Question: I'm trying to create a bitmap from a 2d array of pixel values. I've found some code on the internet (taken from <URL>:
'''
import java.io.File;
import java.io.FileNotFoundException;
import java.io.FileOutputStream;
import java.io.IOException;
public class BMP {
private final static int BMP_CODE = 19778;
byte [] bytes;
public void saveBMP(String filename, int [][] rgbValues){
try {
FileOutputStream fos = new FileOutputStream(new File(filename));
bytes = new byte[54 + 3*rgbValues.length*rgbValues[0].length + getPadding(rgbValues[0].length)*rgbValues.length];
saveFileHeader();
saveInfoHeader(rgbValues.length, rgbValues[0].length);
saveRgbQuad();
saveBitmapData(rgbValues);
fos.write(bytes);
fos.close();
} catch (FileNotFoundException e) {
} catch (IOException e) {
}
}
private void saveFileHeader() {
byte[]a=intToByteCouple(BMP_CODE);
bytes[0]=a[1];
bytes[1]=a[0];
a=intToFourBytes(bytes.length);
bytes[5]=a[0];
bytes[4]=a[1];
bytes[3]=a[2];
bytes[2]=a[3];
//data offset
bytes[10]=54;
}
private void saveInfoHeader(int height, int width) {
bytes[14]=40;
byte[]a=intToFourBytes(width);
bytes[22]=a[3];
bytes[23]=a[2];
bytes[24]=a[1];
bytes[25]=a[0];
a=intToFourBytes(height);
bytes[18]=a[3];
bytes[19]=a[2];
bytes[20]=a[1];
bytes[21]=a[0];
bytes[26]=1;
bytes[28]=24;
}
private void saveRgbQuad() {
}
private void saveBitmapData(int[][]rgbValues) {
int i;
for(i=0;i<rgbValues.length;i++){
writeLine(i, rgbValues);
}
}
private void writeLine(int row, int [][] rgbValues) {
final int offset=54;
final int rowLength=rgbValues[row].length;
final int padding = getPadding(rgbValues[0].length);
int i;
for(i=0;i<rowLength;i++){
int rgb=rgbValues[row][i];
int temp=offset + 3*(i+rowLength*row) + row*padding;
bytes[temp] = (byte) (rgb>>16);
bytes[temp +1] = (byte) (rgb>>8);
bytes[temp +2] = (byte) rgb;
}
i--;
int temp=offset + 3*(i+rowLength*row) + row*padding+3;
for(int j=0;j<padding;j++)
bytes[temp +j]=0;
}
private byte[] intToByteCouple(int x){
byte [] array = new byte[2];
array[1]=(byte) x;
array[0]=(byte) (x>>8);
return array;
}
private byte[] intToFourBytes(int x){
byte [] array = new byte[4];
array[3]=(byte) x;
array[2]=(byte) (x>>8);
array[1]=(byte) (x>>16);
array[0]=(byte) (x>>24);
return array;
}
private int getPadding(int rowLength){
int padding = (3*rowLength)%4;
if(padding!=0)
padding=4-padding;
return padding;
}
}
'''
Now I try to create a bitmap with size 10x5 with the following code:
'''
int[][] bmpData = new int[10][5];
for(int x = 0; x < 10; x++) {
for(int y = 0; y < 5; y++) {
bmpData[x][y] = 127 | 127 << 8 | 127 << 16;
}
}
new BMP().saveBMP("test.bmp", bmpData);
'''
The result I have, is incorrect. I expect to have a 10x5 gray bmp but instead, I see a yellowish vertical line in the image. When drawing a larger image (100x50), I get this:

It looks like the columns are drawn as rows. I'm not sure why this is. I found something about padding in the source code but I have a hard time understanding how it works.
Can anyone explain this behavior? Note that I'm not working on Android so I'm unable to use the 'Bitmap' class.
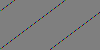
Answer: It seems to me that this code doesn't work as intended.
Check out this part, for example:
'''
saveInfoHeader(rgbValues.length, rgbValues[0].length);
'''
'saveInfoHeader' has this signature:
'''
saveInfoHeader(int height, int width)
'''
So, when you pass 'int[100][50];' you should get bmp with .
I suppose this part of the code is incorrect:
'''
byte[]a=intToFourBytes(width);
bytes[22]=a[3];
bytes[23]=a[2];
bytes[24]=a[1];
bytes[25]=a[0];
a=intToFourBytes(height);
bytes[18]=a[3];
bytes[19]=a[2];
bytes[20]=a[1];
bytes[21]=a[0];
'''
By BMP standard width should be declared before height, here width is getting processed earlier, but (I suppose, through editing error) it is written with bigger offset.
If you change this to:
'''
byte[]a=intToFourBytes(width);
bytes[18]=a[3];
bytes[19]=a[2];
bytes[20]=a[1];
bytes[21]=a[0];
a=intToFourBytes(height);
bytes[22]=a[3];
bytes[23]=a[2];
bytes[24]=a[1];
bytes[25]=a[0];
'''
, you'll get this as a result:

Pattern that you get is a result of miscalculated BMP padding due to height/width mismatch.